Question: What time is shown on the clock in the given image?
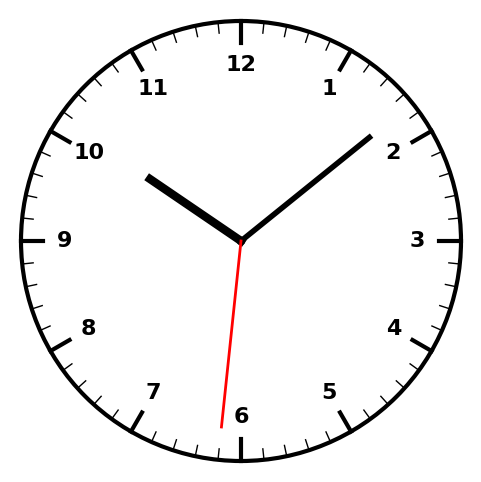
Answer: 10:08:31